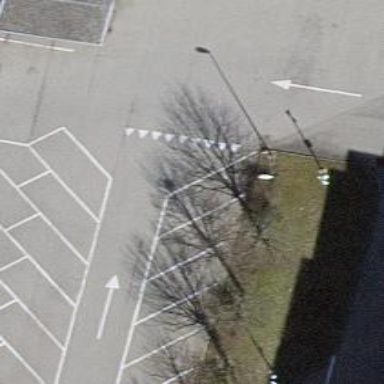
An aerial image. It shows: Road with "give way" sign.